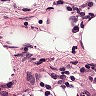
Metastatic tissue present: no